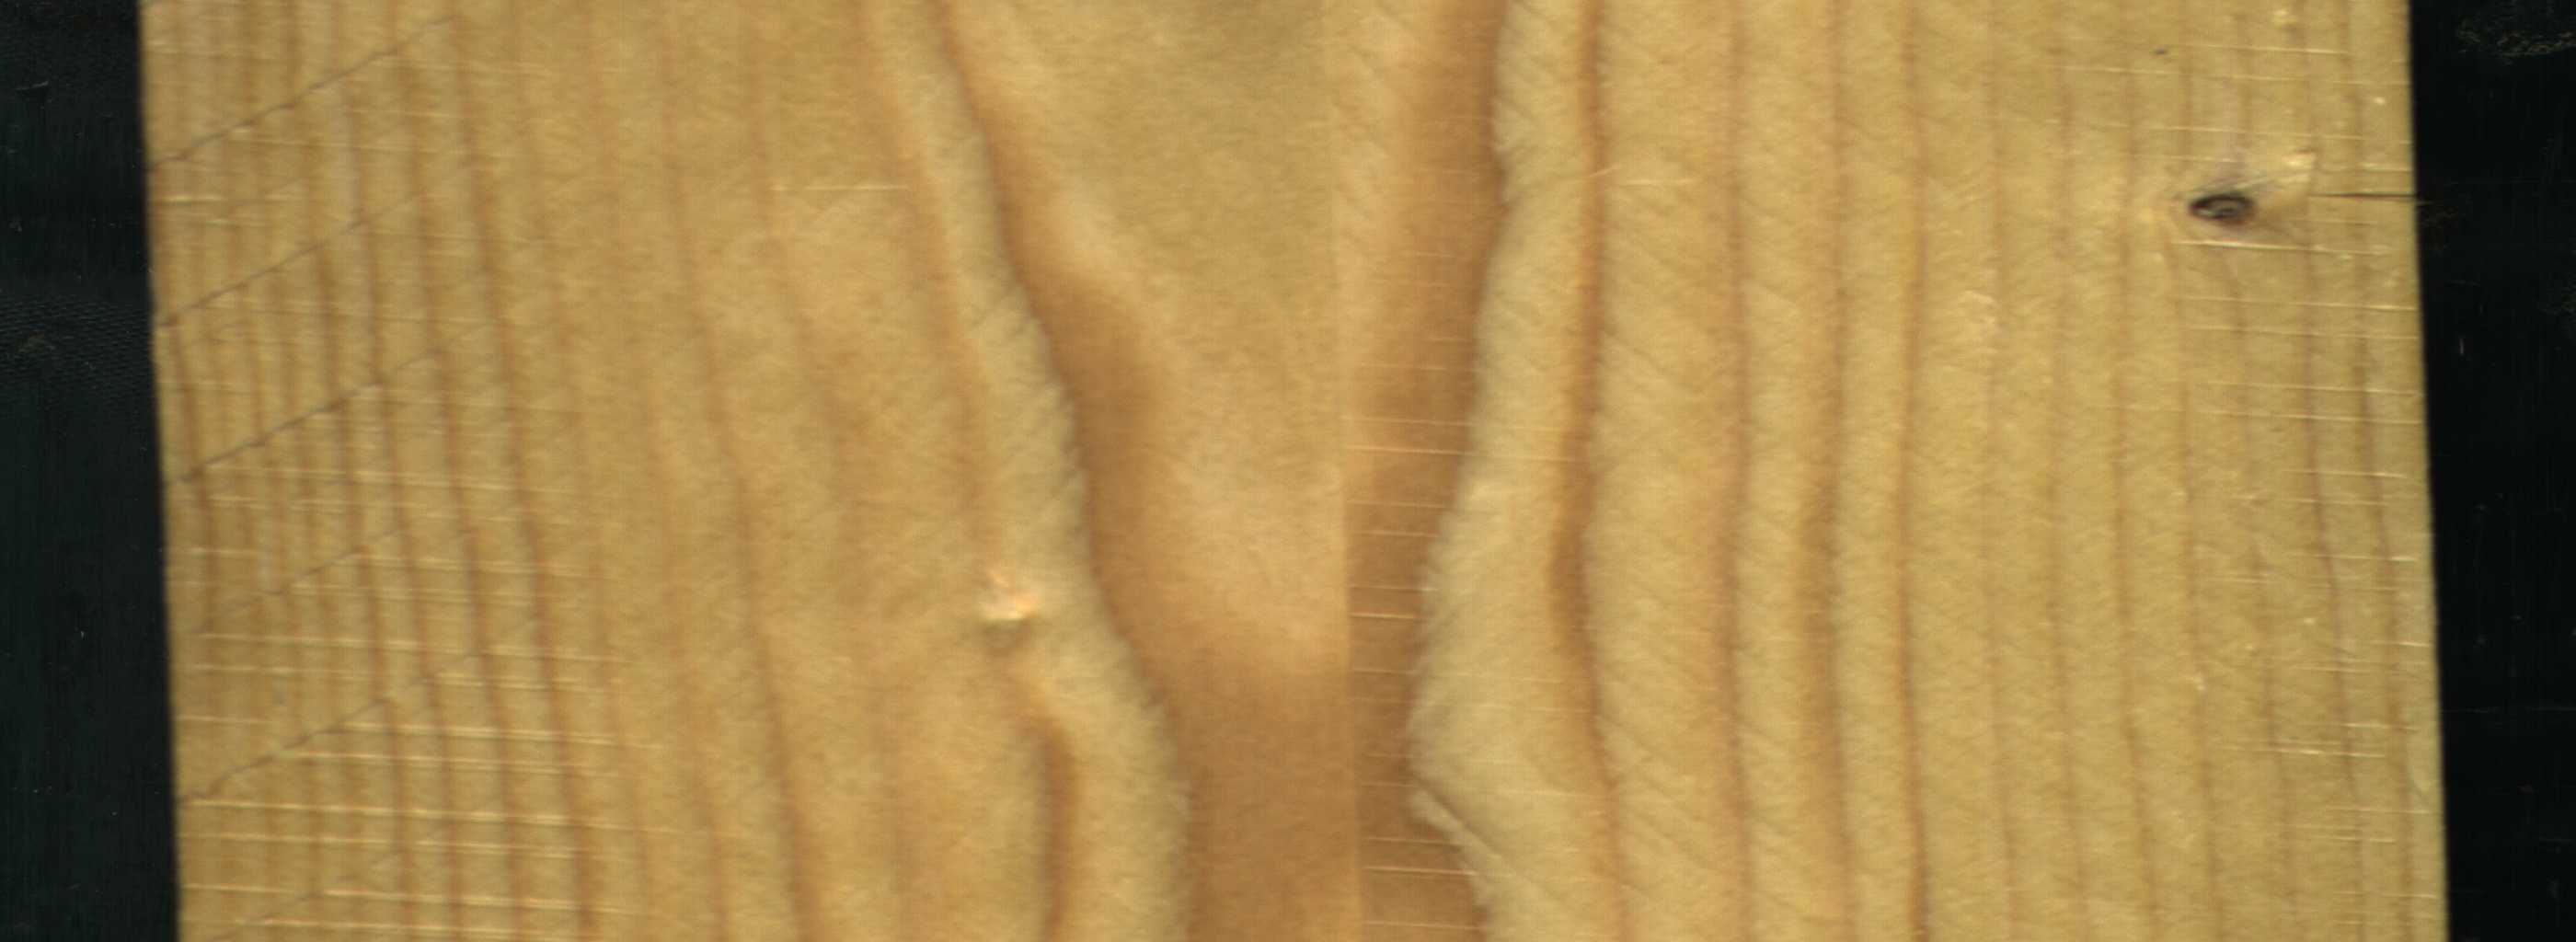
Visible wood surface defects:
Dead_Knot